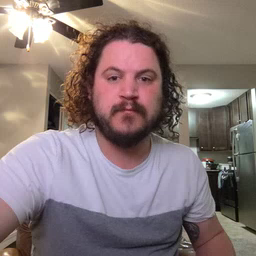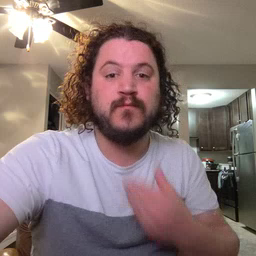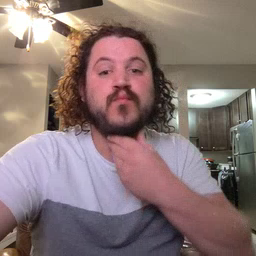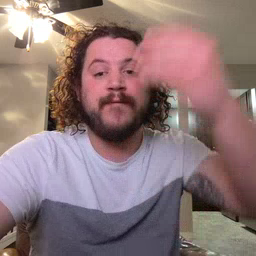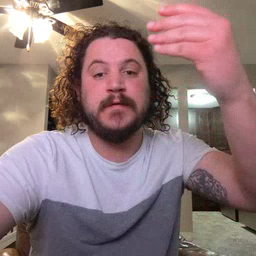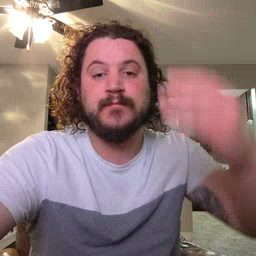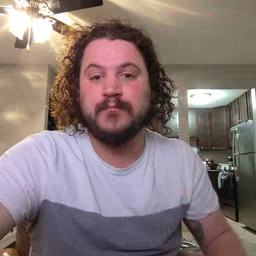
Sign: giraffe